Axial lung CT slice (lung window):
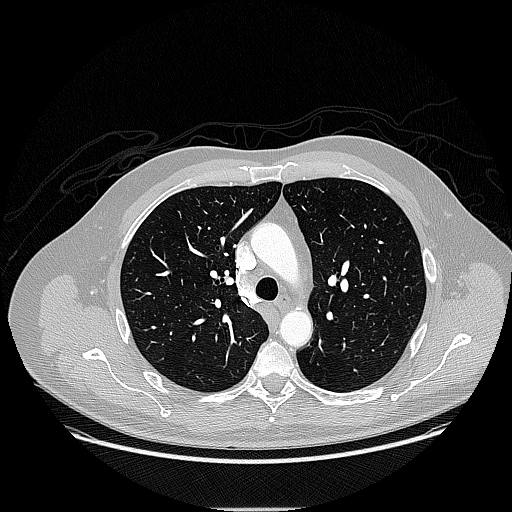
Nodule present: no